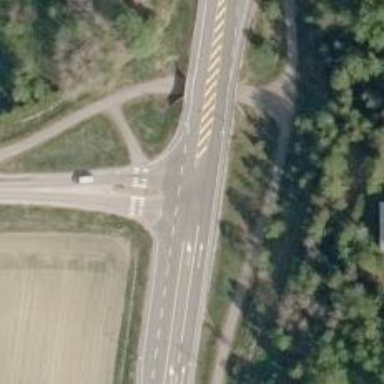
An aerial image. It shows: Secondary road with asphalt surface.